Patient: sex F, age 26
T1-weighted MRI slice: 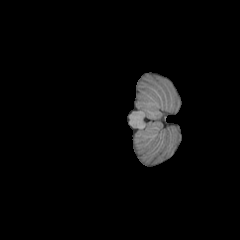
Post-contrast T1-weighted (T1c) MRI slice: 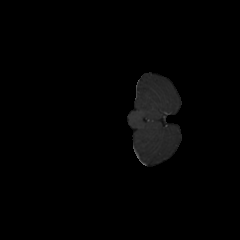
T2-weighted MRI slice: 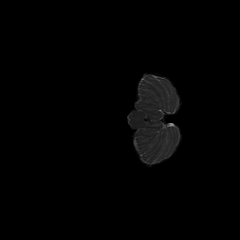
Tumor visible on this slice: no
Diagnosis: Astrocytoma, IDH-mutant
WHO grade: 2